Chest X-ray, PA view. Patient: 24 years old, sex M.
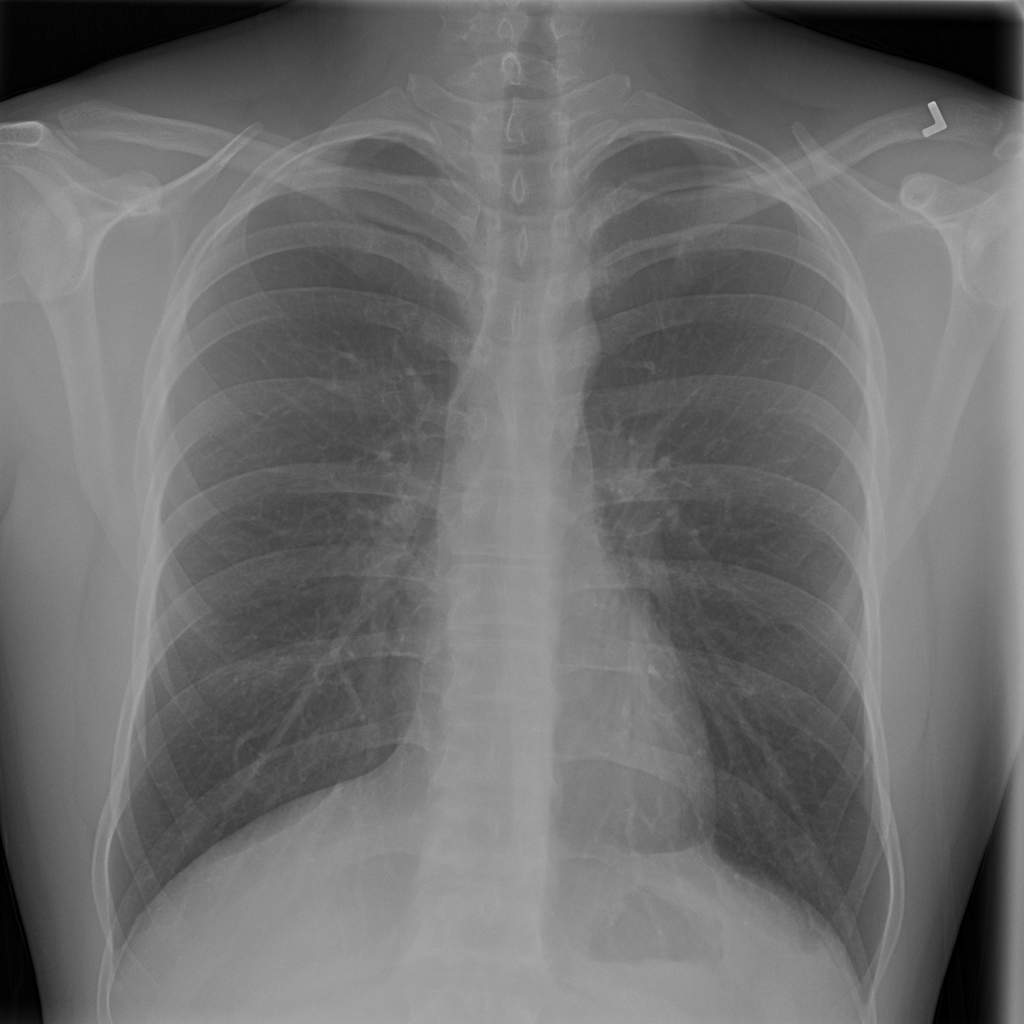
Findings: No Finding